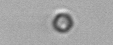
Label: nanoplankton_mix